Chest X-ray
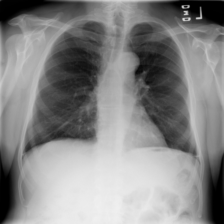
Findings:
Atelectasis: positive
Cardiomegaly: negative
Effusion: negative
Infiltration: negative
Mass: negative
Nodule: positive
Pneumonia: negative
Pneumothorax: negative
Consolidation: negative
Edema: negative
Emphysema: negative
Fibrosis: negative
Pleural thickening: negative
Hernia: negative